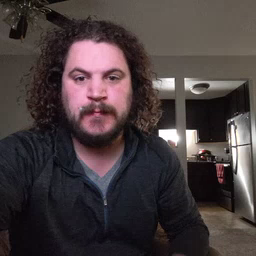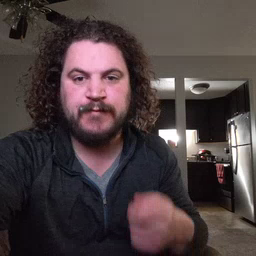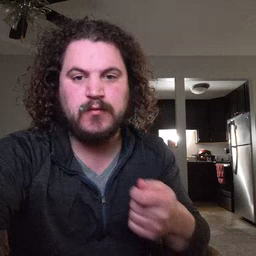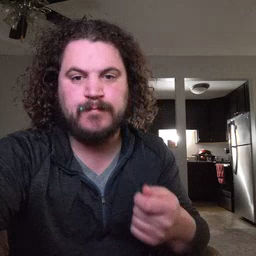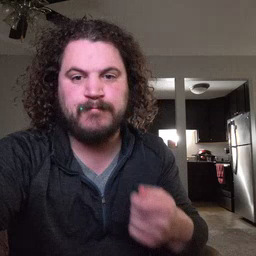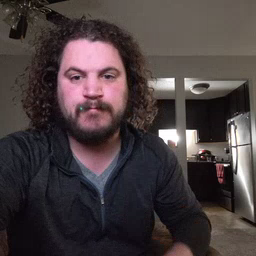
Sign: vacuum